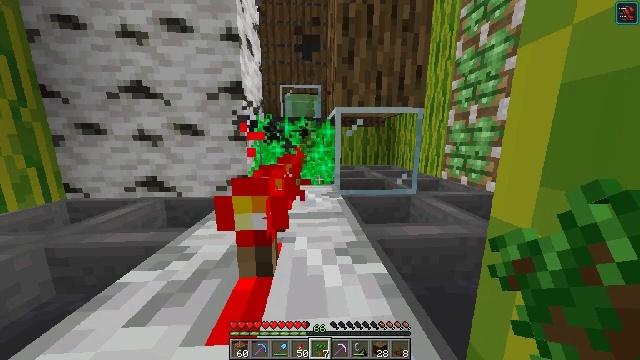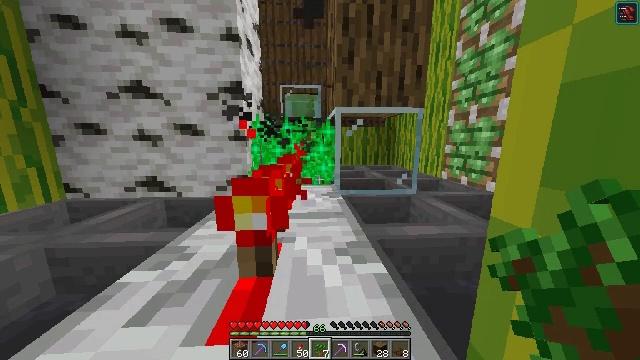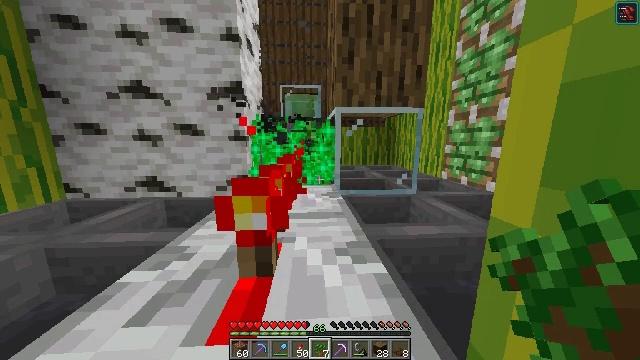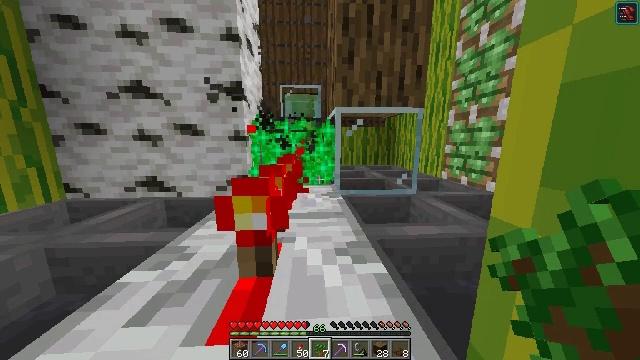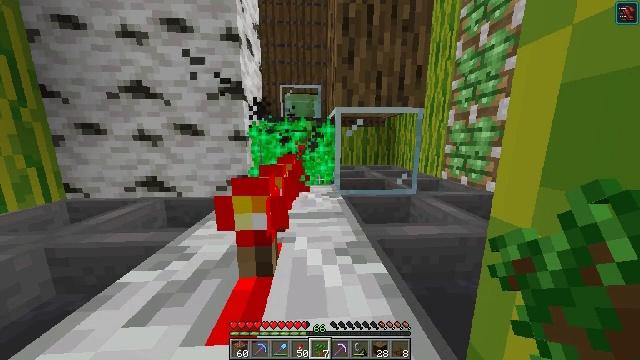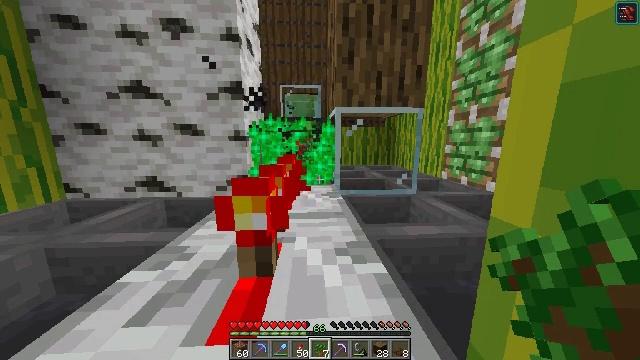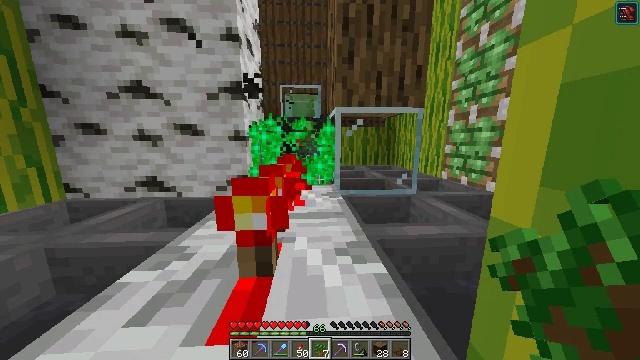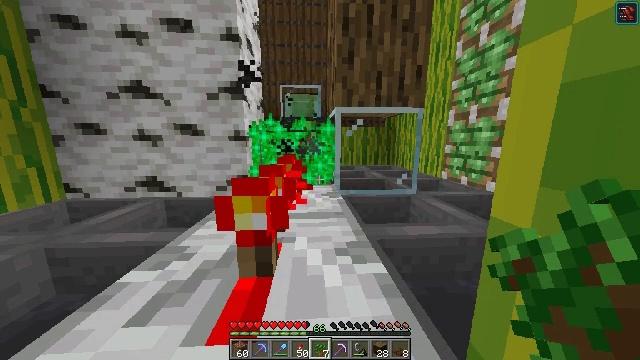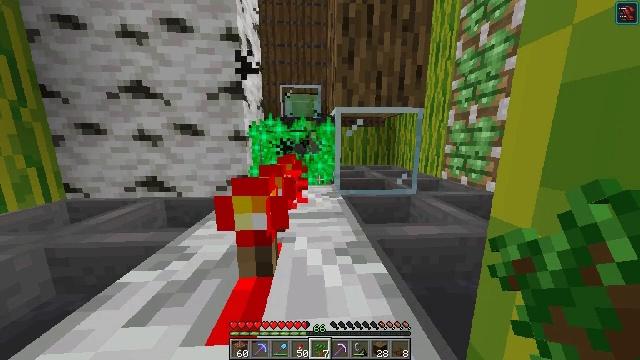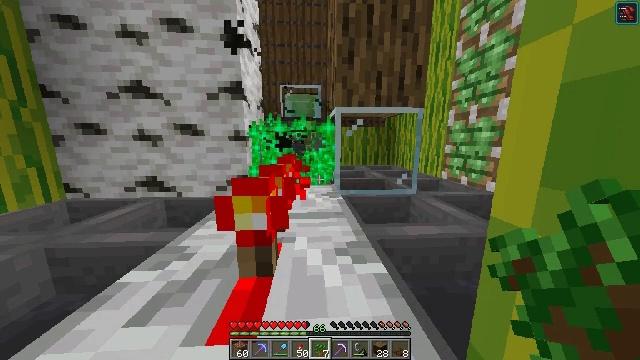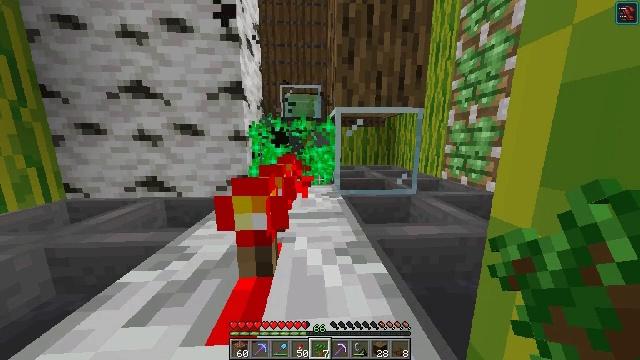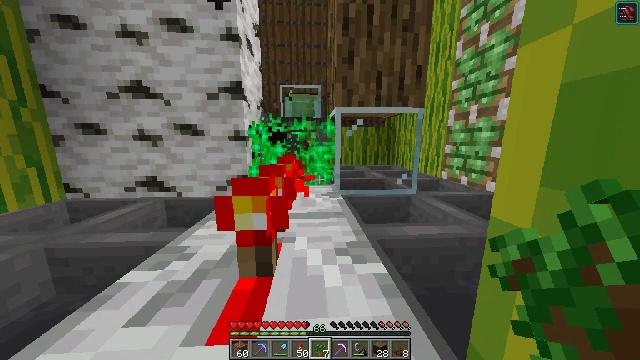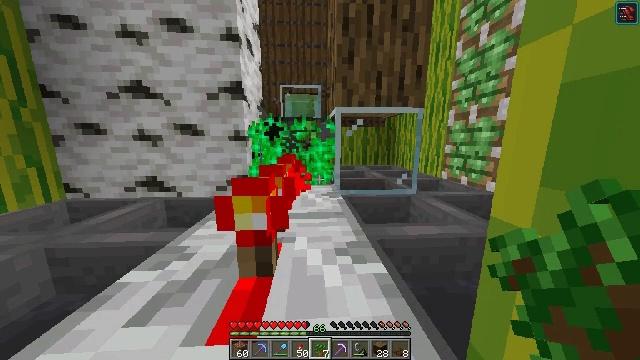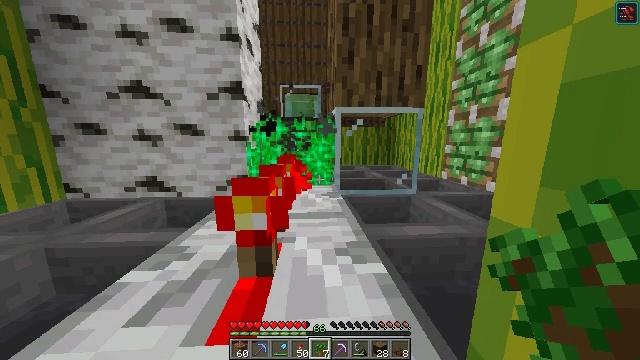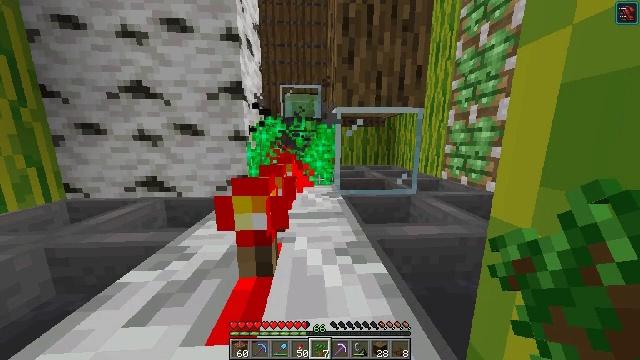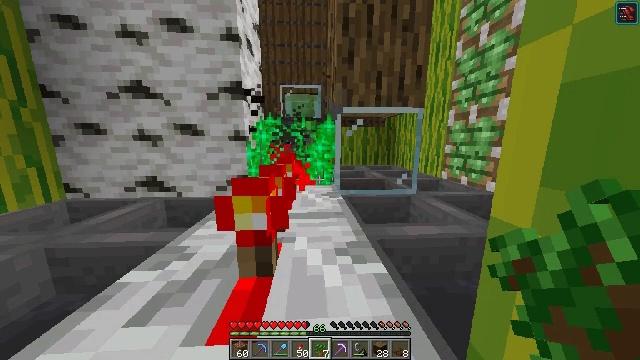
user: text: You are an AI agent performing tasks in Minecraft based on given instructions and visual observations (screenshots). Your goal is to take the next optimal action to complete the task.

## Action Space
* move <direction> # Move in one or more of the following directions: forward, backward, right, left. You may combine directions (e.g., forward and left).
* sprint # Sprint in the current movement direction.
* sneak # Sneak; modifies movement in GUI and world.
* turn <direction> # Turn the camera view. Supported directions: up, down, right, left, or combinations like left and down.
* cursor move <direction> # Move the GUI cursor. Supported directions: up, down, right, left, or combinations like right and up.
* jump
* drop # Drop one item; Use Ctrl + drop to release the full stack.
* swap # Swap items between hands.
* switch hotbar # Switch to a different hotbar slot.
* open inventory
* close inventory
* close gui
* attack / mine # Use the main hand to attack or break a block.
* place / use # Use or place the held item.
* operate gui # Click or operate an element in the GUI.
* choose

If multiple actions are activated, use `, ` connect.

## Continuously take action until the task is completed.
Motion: motion action
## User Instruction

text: Gather the dark oak sapling for your inventory.
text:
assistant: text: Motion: no_op
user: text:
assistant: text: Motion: no_op
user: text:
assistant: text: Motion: no_op
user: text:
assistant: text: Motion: no_op
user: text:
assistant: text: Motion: no_op
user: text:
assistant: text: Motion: no_op
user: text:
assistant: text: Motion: no_op
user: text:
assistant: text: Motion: no_op
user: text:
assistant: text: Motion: no_op
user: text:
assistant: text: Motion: no_op
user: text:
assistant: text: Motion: no_op
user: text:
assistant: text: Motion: no_op
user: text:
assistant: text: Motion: no_op
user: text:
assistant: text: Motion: no_op
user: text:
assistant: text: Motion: no_op
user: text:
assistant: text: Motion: no_op
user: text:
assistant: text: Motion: no_op
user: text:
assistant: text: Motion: no_op
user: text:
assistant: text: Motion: no_op
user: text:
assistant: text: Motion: no_op
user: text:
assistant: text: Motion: no_op
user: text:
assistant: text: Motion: no_op
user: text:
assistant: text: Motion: no_op
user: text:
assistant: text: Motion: no_op
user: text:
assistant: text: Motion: no_op
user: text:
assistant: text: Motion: no_op
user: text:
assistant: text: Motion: no_op
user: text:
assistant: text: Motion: no_op
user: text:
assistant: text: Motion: no_op
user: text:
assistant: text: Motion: no_op